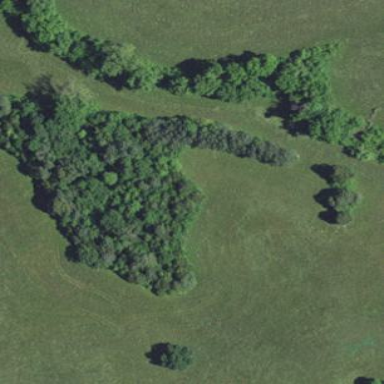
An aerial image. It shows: Serene woodland landscape.